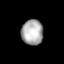
Tissue: lung
Cell type: Epithelial cells
Senescence score: 0.2354
Nuclear area (px): 541
Mean DAPI intensity: 170.567